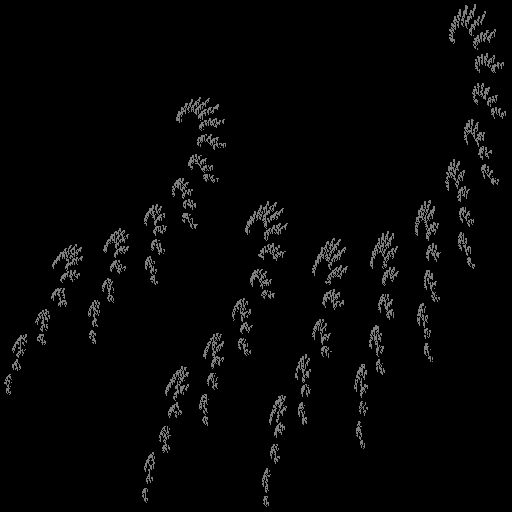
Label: grassfern